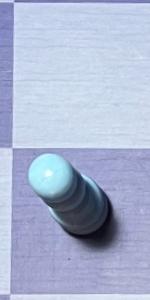
Label: Pawn_White